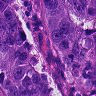
Metastatic tissue present: yes